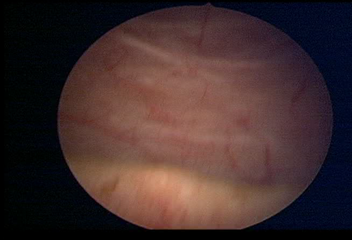
Modality: WLC
Class: Normal mucosa
Bladder cancer association: No